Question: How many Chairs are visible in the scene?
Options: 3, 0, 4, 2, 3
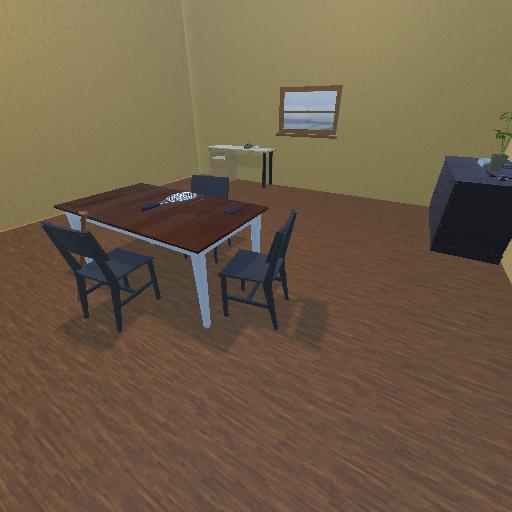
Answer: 3